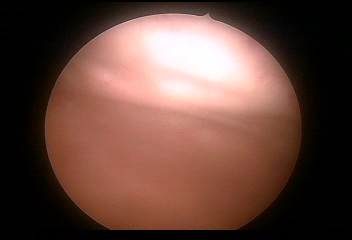
Modality: WLC
Class: Normal mucosa
Bladder cancer association: No